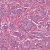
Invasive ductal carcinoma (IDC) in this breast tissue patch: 1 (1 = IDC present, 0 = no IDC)